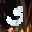
Label: 5